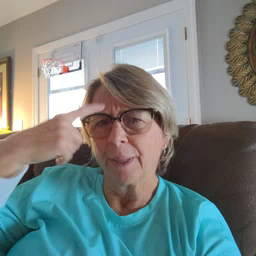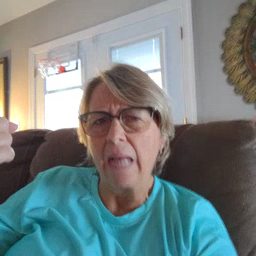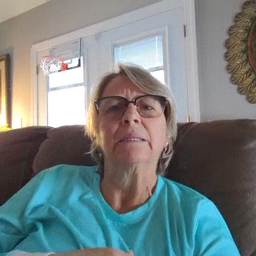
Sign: because